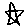
Label: star